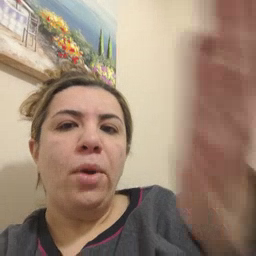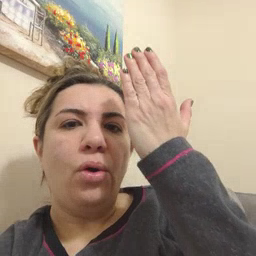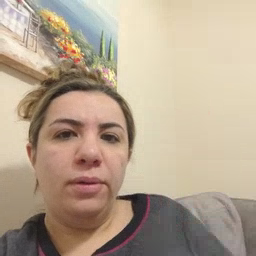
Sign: morning